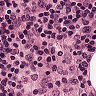
Metastatic tissue present: no